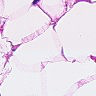
Metastatic tissue present: no